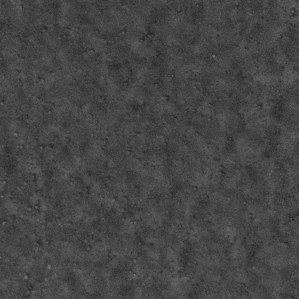
Label: frost